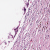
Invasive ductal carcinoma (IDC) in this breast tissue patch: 0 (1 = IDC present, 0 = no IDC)